Field crop: tomato
Growth stage: 1
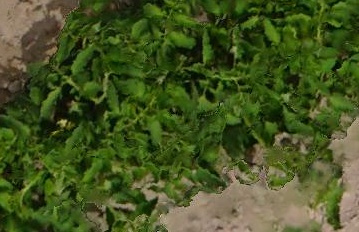
Species: tomato